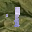
Label: 1